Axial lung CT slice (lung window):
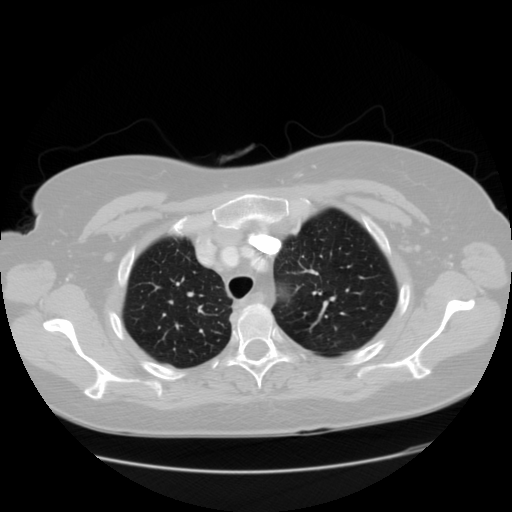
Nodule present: no